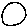
Label: circle